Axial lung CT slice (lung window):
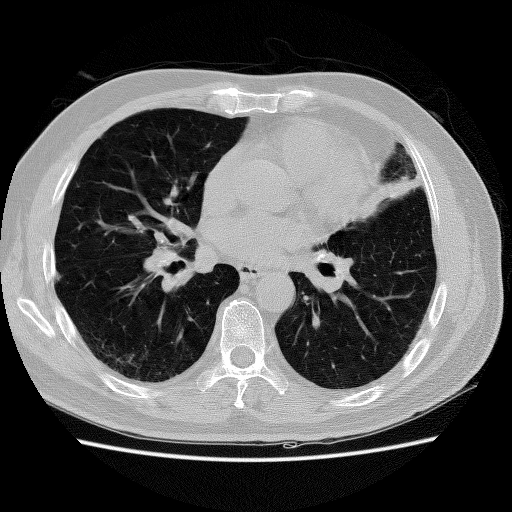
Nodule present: no